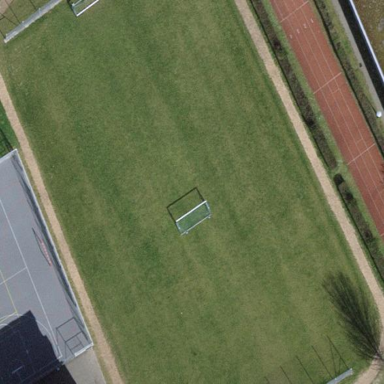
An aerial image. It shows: Soccer pitch for outdoor sports and leisure activities.